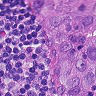
Metastatic tissue present: yes